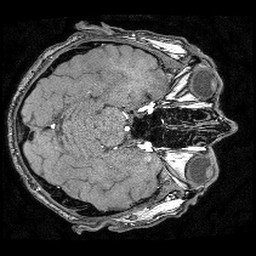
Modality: angio
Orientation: axial
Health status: ill
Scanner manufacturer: philips
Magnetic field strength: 3 T
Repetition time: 0.01821 s
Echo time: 0.003387 s